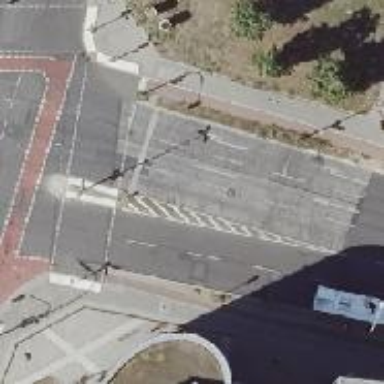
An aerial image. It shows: Road with traffic signals for signaling.